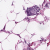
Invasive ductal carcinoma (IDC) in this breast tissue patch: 1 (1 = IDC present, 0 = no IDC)